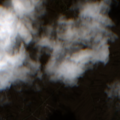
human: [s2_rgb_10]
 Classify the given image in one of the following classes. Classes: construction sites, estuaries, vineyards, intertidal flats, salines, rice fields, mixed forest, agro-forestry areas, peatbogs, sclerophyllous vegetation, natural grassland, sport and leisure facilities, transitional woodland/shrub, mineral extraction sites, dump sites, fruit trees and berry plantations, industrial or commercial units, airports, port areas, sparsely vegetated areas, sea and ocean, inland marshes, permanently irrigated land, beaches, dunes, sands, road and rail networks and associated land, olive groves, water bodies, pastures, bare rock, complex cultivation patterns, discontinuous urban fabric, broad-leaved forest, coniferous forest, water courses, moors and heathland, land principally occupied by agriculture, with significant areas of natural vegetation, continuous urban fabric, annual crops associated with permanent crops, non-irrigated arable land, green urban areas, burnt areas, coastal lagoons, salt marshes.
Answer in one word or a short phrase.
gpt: peatbogs